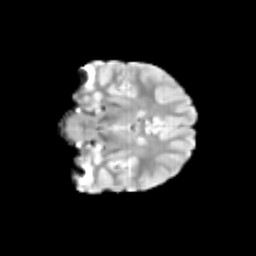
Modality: T2w
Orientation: coronal
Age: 10
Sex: male
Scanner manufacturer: siemens
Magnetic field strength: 3 T
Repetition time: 3.8 s
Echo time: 0.07 s